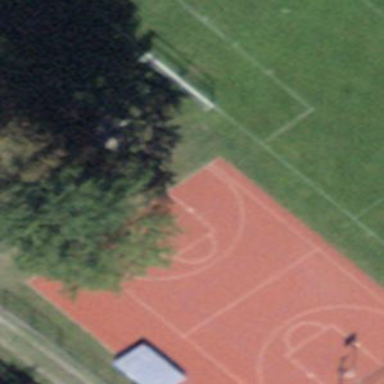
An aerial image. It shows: Basketball court on pitch.